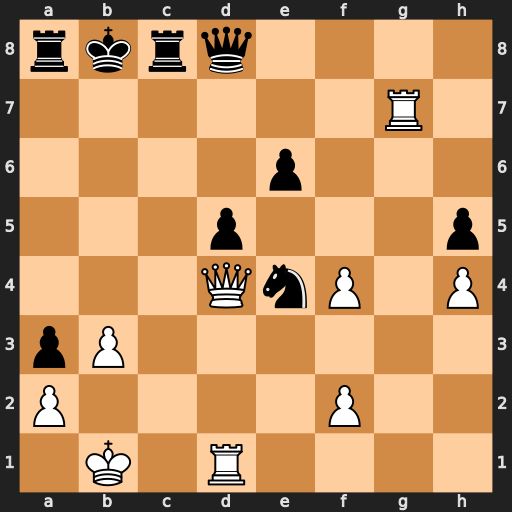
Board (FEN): rkrq4/6R1/4p3/3p3p/3QnP1P/pP6/P4P2/1K1R4
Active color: w
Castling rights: -
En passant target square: -
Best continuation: Qb4+ Qb6 Qxb6#